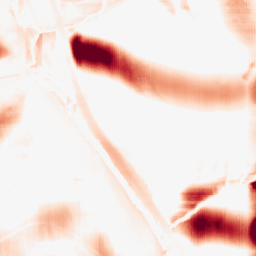
Category: morphological
Decomposition family: rolling_ball
Decomposition parameters: radius: 25
Upsampling method: fft_zeropad
Upsampling parameters: scale: 4
Upsampling scale: 4